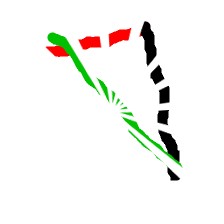
Shape: triangle